Field crop: tomato
Growth stage: 1
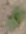
Species: solanum